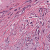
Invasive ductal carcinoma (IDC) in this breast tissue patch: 1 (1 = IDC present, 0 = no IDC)